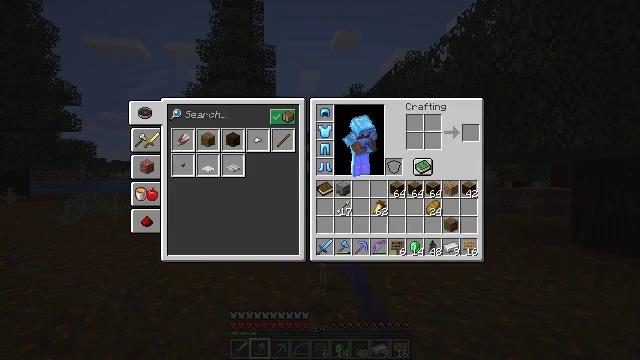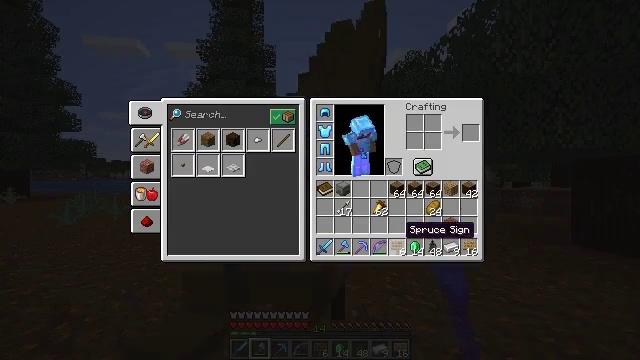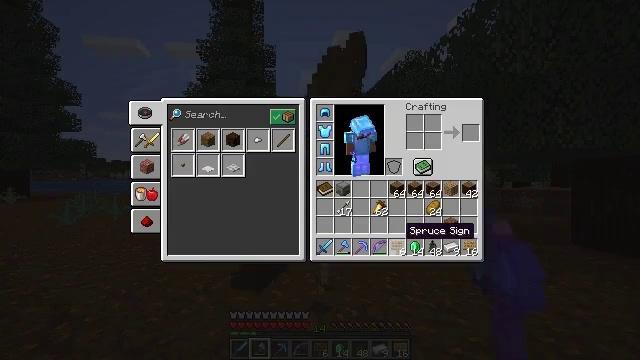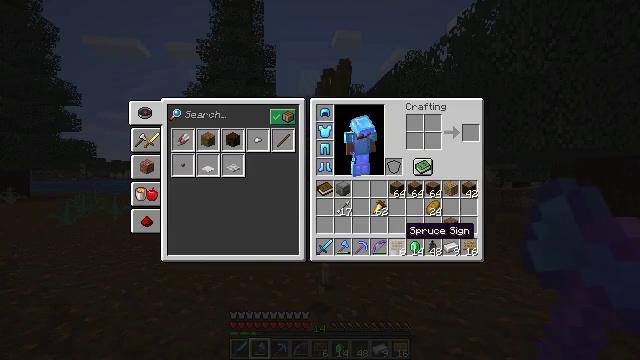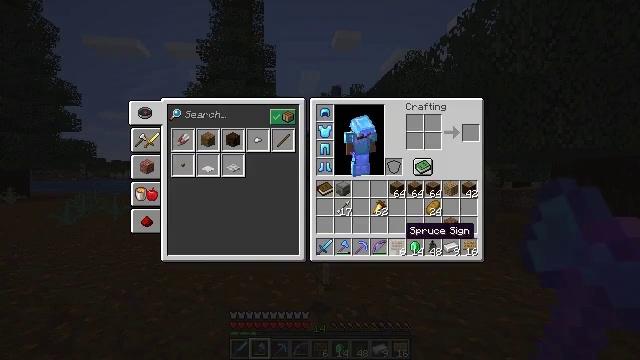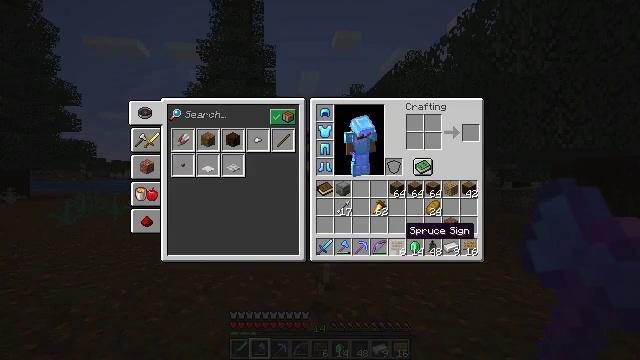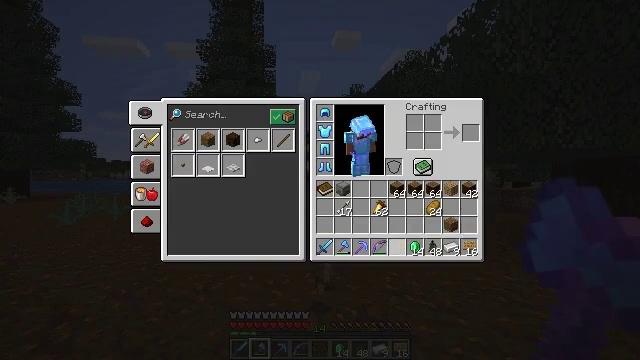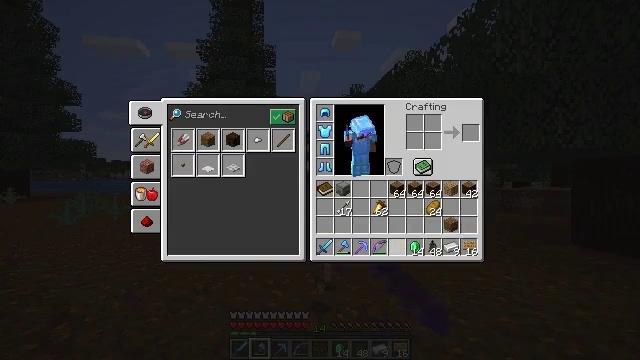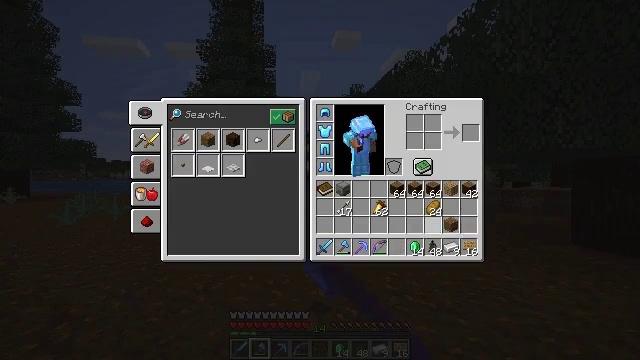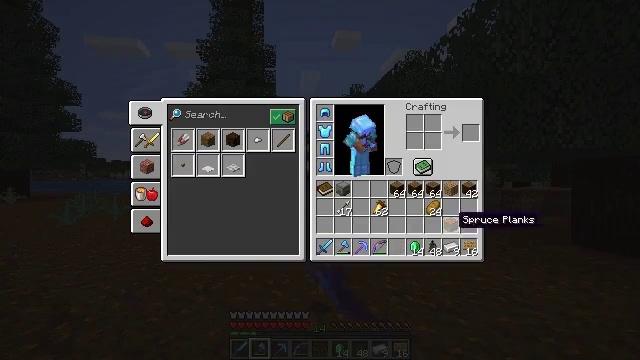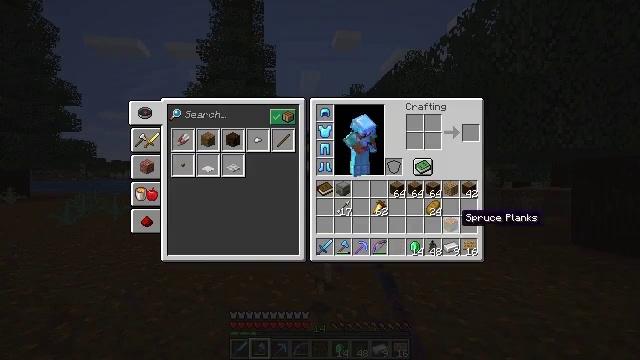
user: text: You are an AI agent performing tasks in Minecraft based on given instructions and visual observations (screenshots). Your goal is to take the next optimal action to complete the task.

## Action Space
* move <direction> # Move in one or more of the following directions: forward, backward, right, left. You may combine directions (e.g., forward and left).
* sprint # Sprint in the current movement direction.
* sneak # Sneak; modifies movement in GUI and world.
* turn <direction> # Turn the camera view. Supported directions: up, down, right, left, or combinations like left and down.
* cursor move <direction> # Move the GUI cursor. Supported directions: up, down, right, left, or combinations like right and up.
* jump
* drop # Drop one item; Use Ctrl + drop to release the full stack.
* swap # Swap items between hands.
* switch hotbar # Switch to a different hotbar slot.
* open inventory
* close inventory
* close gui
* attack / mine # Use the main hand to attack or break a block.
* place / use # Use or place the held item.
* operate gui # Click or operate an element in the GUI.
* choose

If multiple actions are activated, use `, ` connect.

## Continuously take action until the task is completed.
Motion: motion action
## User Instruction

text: Remove a spruce sign from the inventory.
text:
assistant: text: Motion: sprint, open gui
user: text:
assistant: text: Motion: sprint
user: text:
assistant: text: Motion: sprint
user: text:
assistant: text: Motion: sprint
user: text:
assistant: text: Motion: sprint
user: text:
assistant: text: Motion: sprint, drop
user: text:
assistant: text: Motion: sprint, drop
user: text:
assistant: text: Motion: sprint, cursor move right
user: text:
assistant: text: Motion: sprint, cursor move right
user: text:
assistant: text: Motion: sprint
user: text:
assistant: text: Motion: sprint